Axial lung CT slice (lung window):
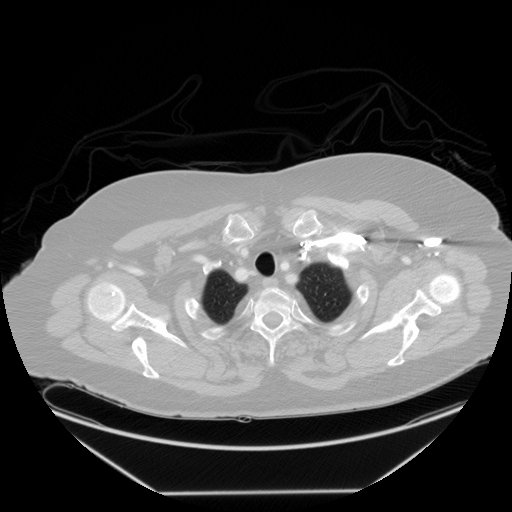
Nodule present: no